Aerial crown-view tile of a tropical tree (Barro Colorado Island, Panama), acquired 20240716:
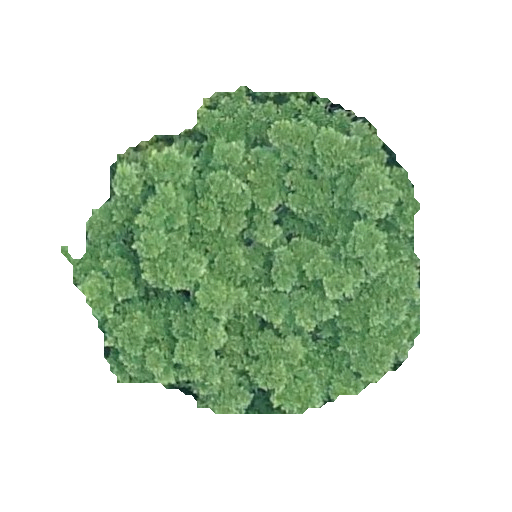
Species: Ficus insipida
GBIF accepted scientific name: Ficus insipida
Crown area: 136.228 m²